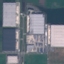
Land use / land cover class: Industrial